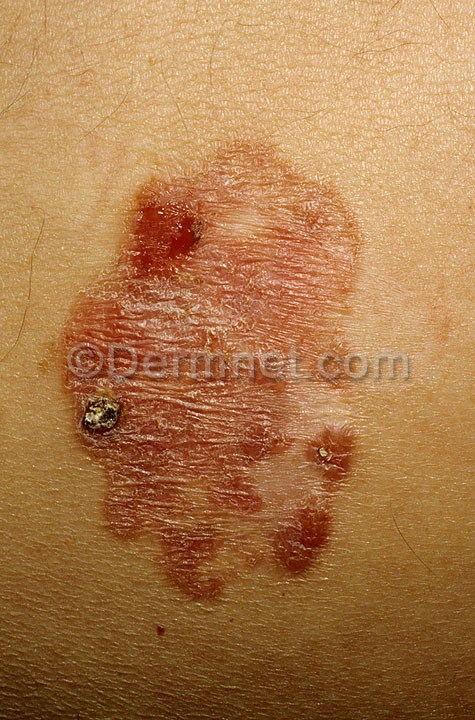
Disease: Actinic Keratosis Basal Cell Carcinoma and other Malignant Lesions